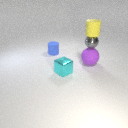
small gray metal sphere above large purple rubber sphere